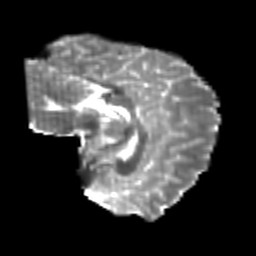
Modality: T2w
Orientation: sagittal
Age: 21
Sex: male
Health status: healthy
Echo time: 0.074 s